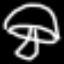
Label: mushroom